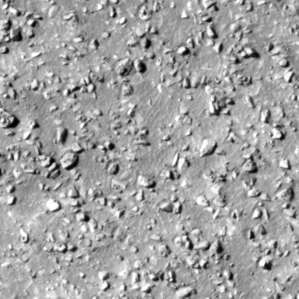
Label: non_frost